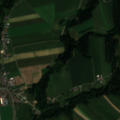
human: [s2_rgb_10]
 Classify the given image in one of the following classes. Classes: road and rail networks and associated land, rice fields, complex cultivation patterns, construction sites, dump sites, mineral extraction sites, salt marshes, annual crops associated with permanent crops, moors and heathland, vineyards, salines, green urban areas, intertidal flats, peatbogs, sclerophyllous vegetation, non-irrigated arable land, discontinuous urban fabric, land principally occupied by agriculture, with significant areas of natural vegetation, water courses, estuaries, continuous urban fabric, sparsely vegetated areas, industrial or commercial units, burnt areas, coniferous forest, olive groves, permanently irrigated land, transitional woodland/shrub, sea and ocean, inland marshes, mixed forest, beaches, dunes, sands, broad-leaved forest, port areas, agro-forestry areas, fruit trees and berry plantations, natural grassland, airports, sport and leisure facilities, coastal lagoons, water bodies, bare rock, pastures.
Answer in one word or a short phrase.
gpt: discontinuous urban fabric, non-irrigated arable land, broad-leaved forest, mixed forest